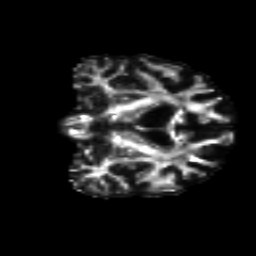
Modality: FA
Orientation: coronal
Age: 66
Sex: female
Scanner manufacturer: siemens
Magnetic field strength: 3 T
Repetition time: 8.6 s
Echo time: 0.095 s